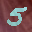
Label: 5